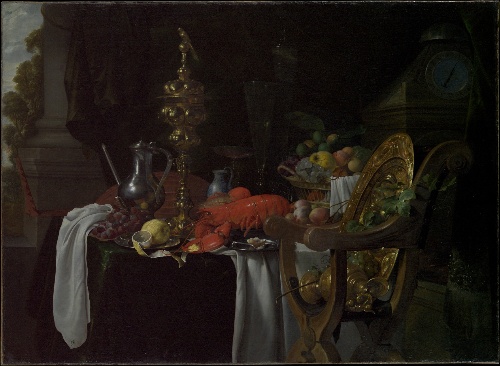
Title: Still Life: A Banqueting Scene
Artist: Jan Davidsz de Heem
Artist bio: Dutch, Utrecht 1606–1683/84 Antwerp
Date: probably ca. 1640–41
Object type: Painting
Classification: Paintings
Medium: Oil on canvas
Dimensions: 53 1/4 x 73 in. (135.3 x 185.4 cm)
Department: European Paintings
Credit line: Charles B. Curtis Fund, 1912
Accession year: 1912
Repository: Metropolitan Museum of Art, New York, NY
Tags: Utilitarian Objects|Fruit|Grapes|Lobsters|Still Life